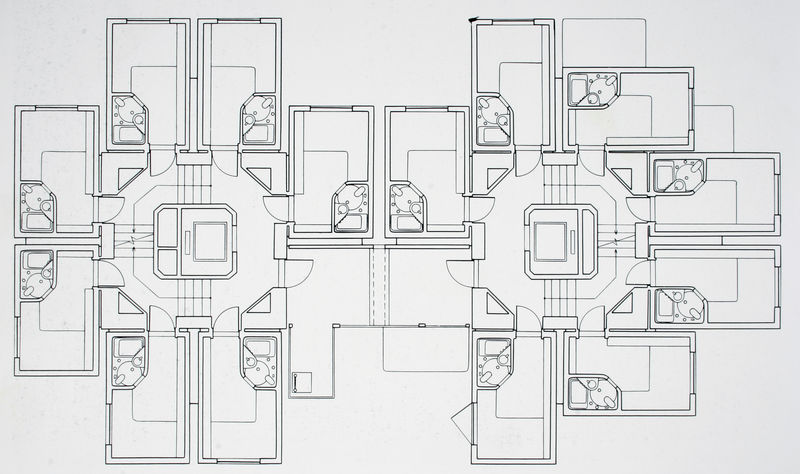
Titel: Nakagin-Kapsel-Hochhaus, typischer Grundriß
Künstler: Kisho Kurokawa
Standort: Tokio
Institution: Nagakin-Capsule-Tower
Schlagwörter: skizze, tür, gebäude, architektur, türen, treppen, eingang, eckig, bauhaus, plan, wohnungen, grundriss, bauplan, wohungen, bäder